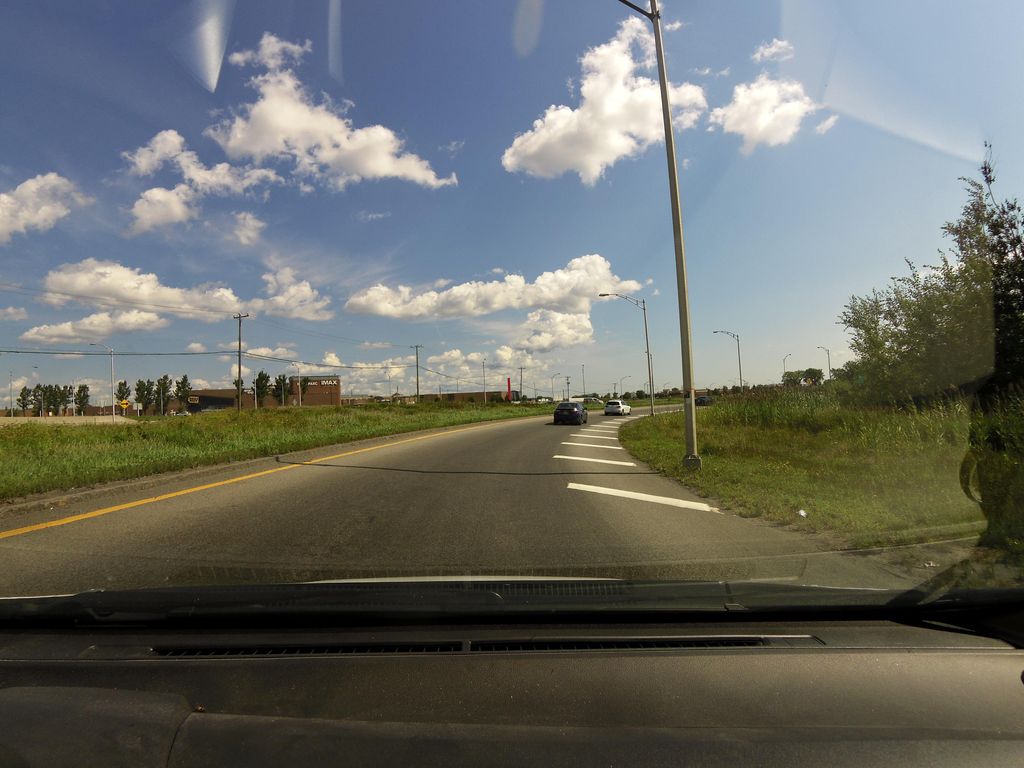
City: quebec_city